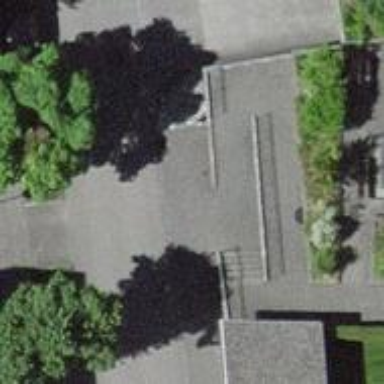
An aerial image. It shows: Road with steps.